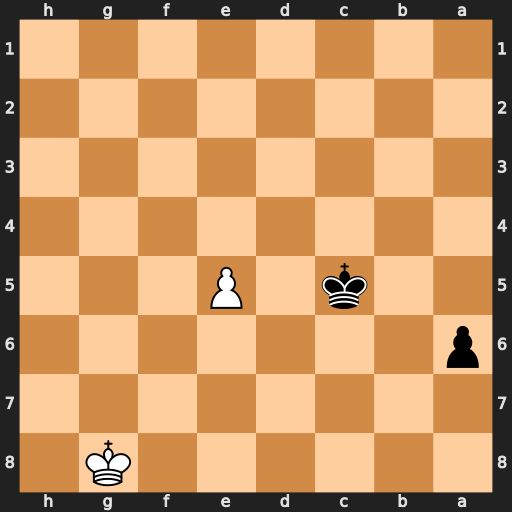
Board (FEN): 6K1/8/p7/2k1P3/8/8/8/8
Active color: b
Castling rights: -
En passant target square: -
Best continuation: Kd5 e6 Kxe6